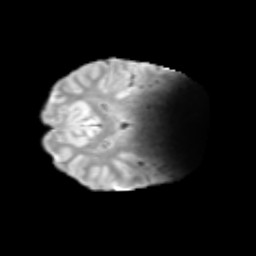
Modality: T2w
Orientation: axial
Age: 13
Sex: male
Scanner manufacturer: siemens
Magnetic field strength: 3 T
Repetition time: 3.8 s
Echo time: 0.07 s